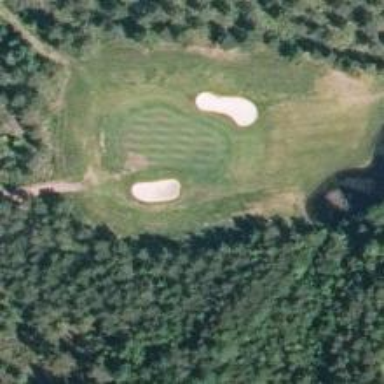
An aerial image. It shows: View of golf hole.